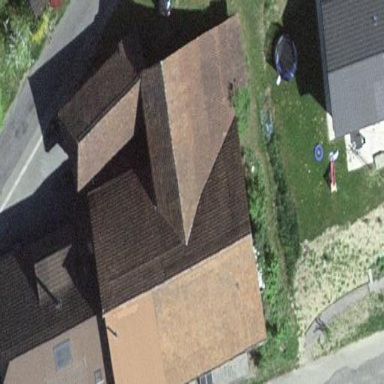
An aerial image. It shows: Farm building.